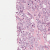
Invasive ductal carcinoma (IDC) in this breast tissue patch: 1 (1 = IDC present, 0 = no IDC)